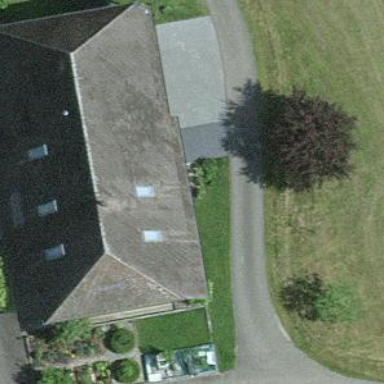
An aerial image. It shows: Farm building.